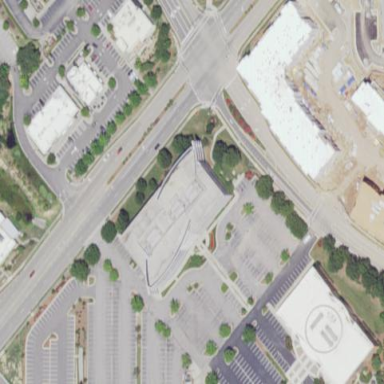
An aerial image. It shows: Office building.